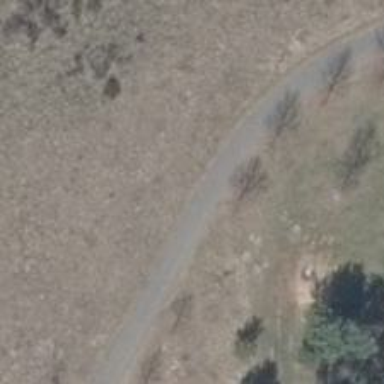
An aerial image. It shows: Asphalt path.